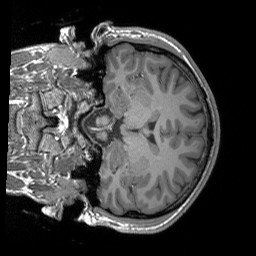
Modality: T1w
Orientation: coronal
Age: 20
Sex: male
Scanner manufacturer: siemens
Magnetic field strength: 3 T
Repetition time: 1.9 s
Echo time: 0.00243 s